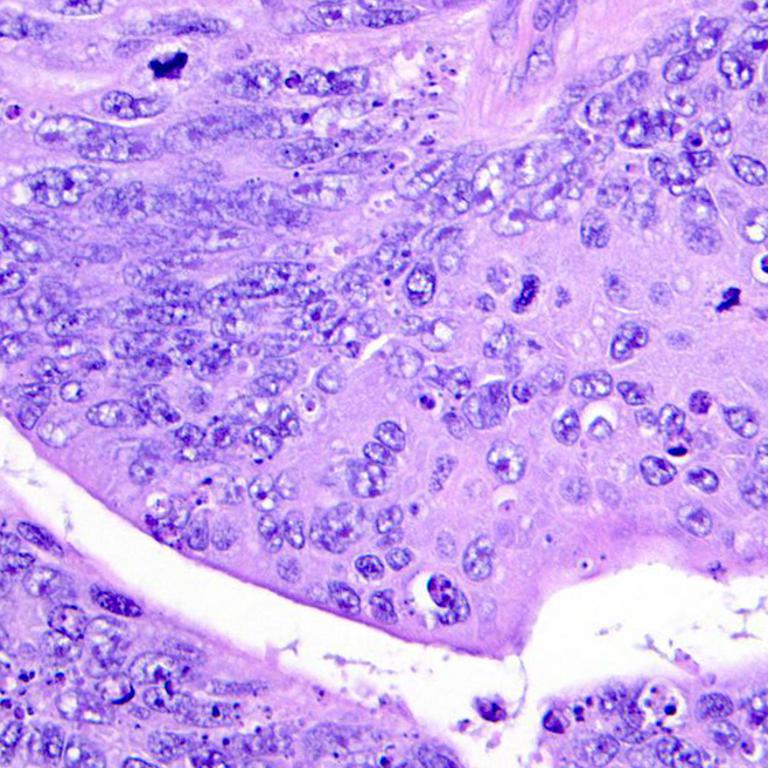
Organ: colon
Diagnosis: adenocarcinomas